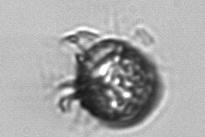
Label: Ciliophora